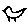
Label: bird